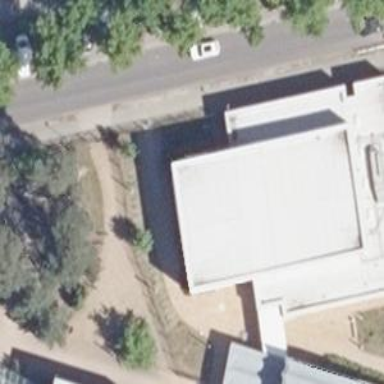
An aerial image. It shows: Public sports hall that offers variety of sporting activities.